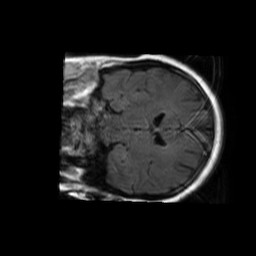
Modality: FLAIR
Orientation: coronal
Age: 52
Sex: female
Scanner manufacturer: philips
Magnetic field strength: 1.5 T
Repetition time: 6 s
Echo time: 0.12 s